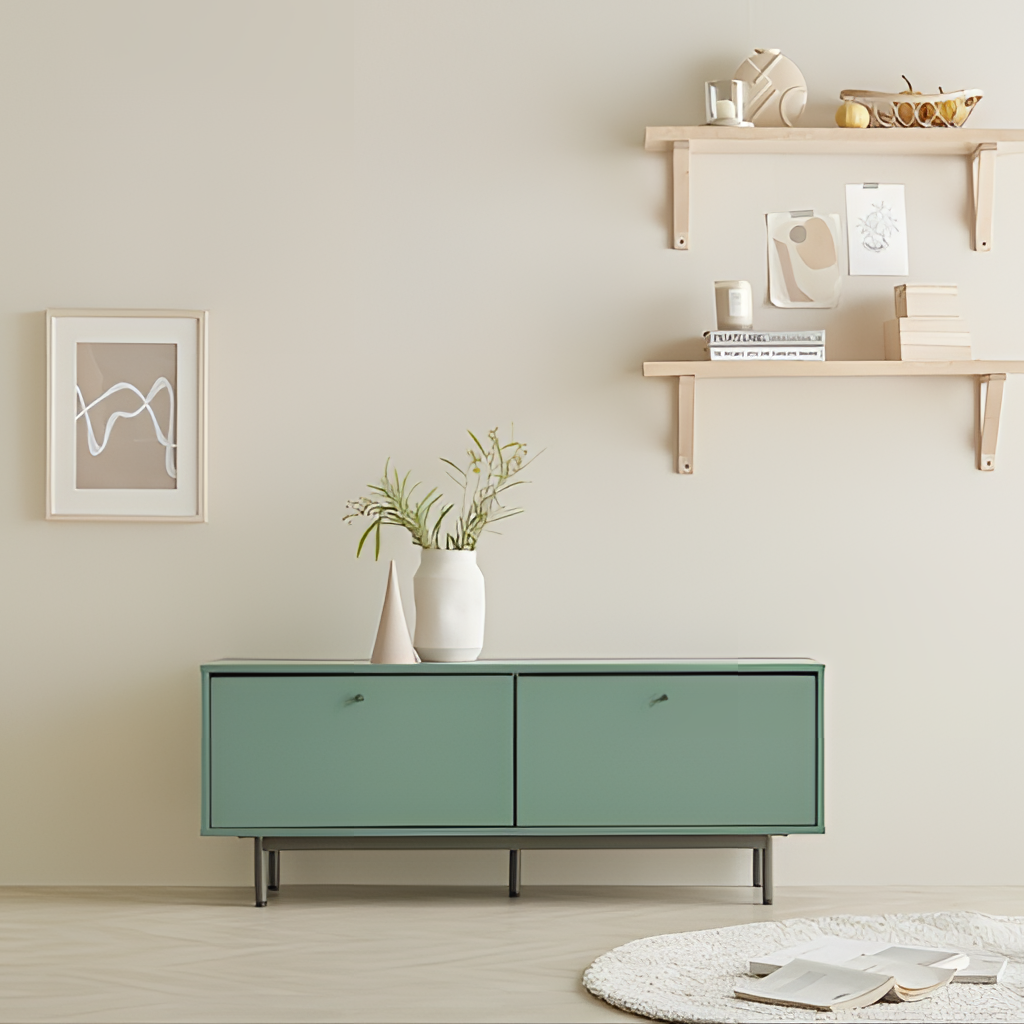
wood console table, living room, beige wood flooring, with herringbone pattern, beige paint wallpaper, with solid pattern, minimalist